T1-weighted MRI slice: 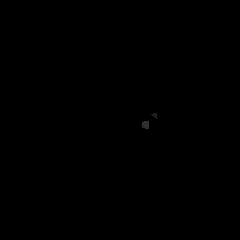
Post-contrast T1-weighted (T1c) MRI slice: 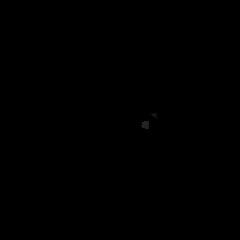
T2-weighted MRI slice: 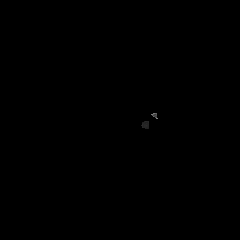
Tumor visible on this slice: no